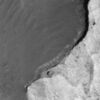
Label: not_dusty